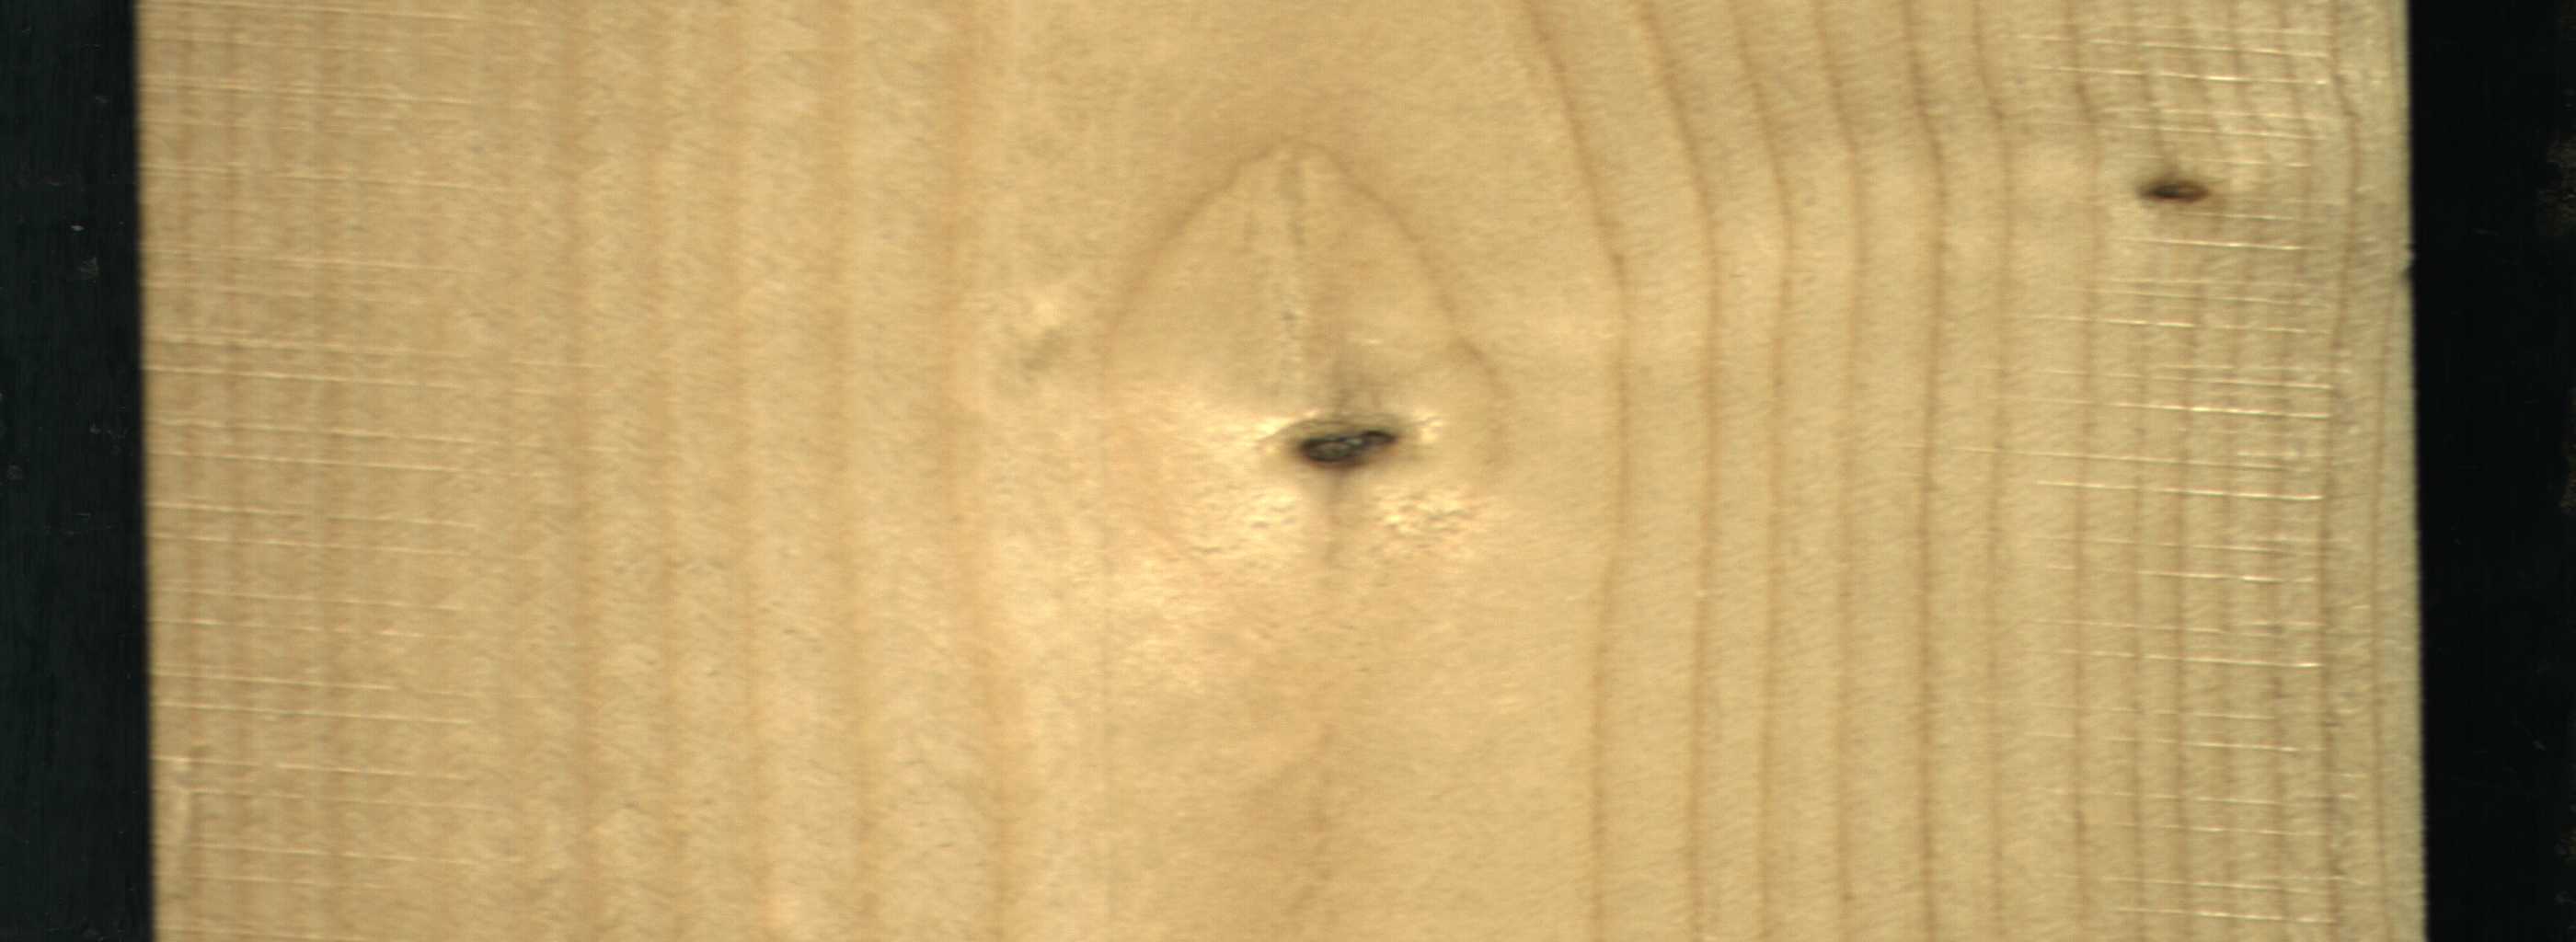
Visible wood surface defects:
Dead_Knot
Live_Knot